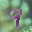
Label: 9